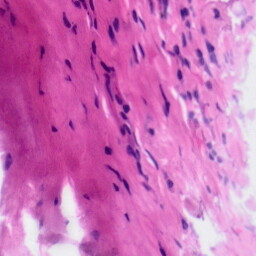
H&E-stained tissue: Tonsil